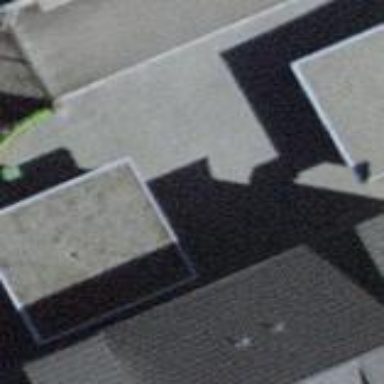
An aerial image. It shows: Garage building.